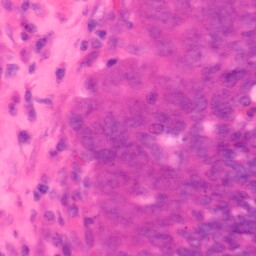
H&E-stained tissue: Colon